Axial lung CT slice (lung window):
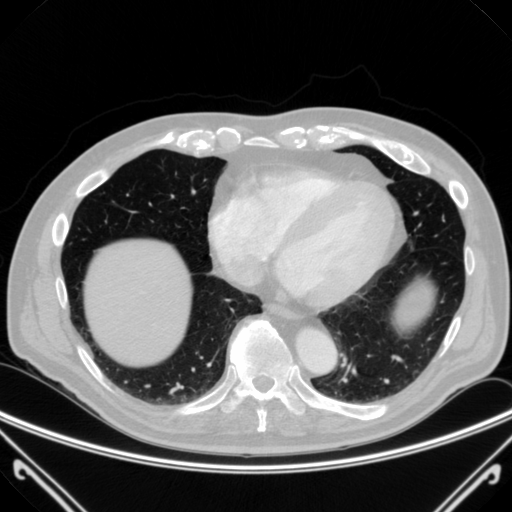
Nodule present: no